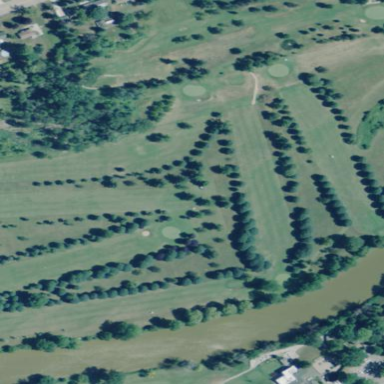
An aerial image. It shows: Golf course.